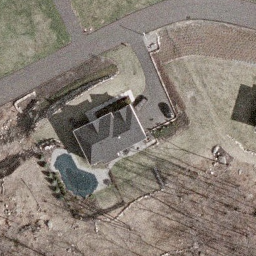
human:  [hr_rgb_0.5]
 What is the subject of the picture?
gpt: sparse residential